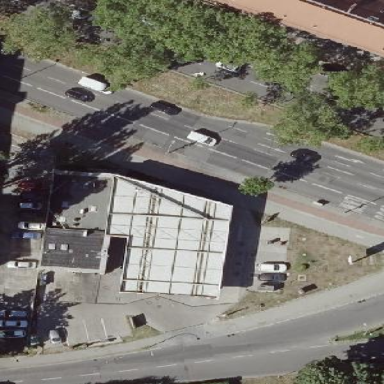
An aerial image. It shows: View of roof of building.